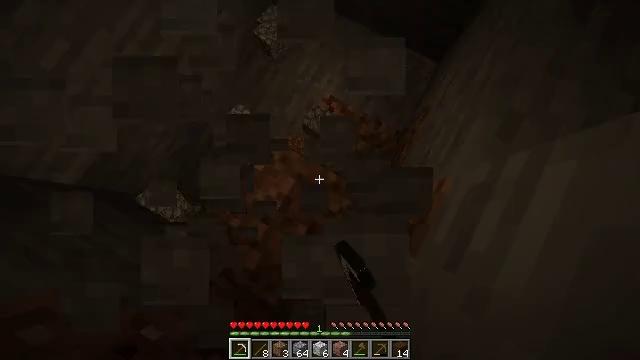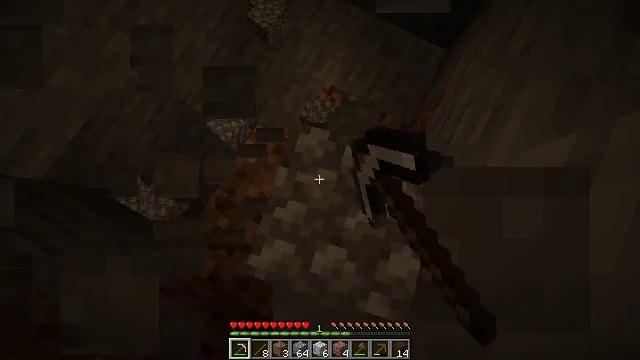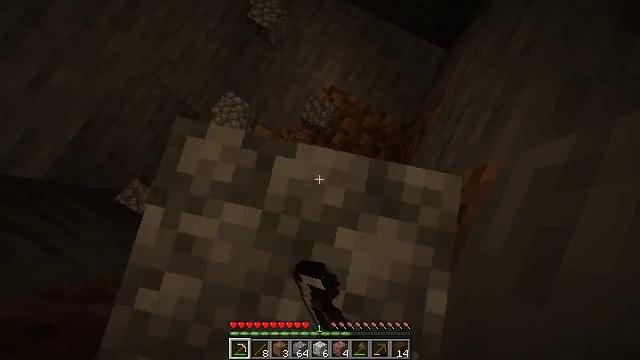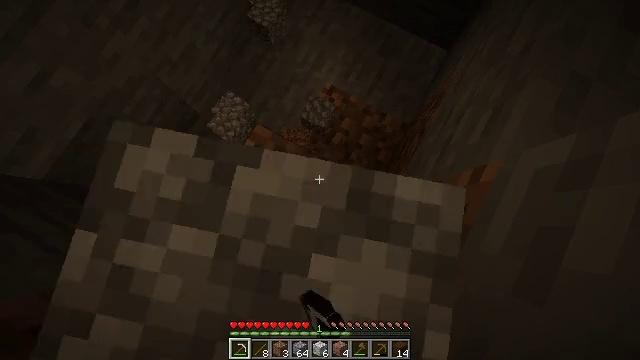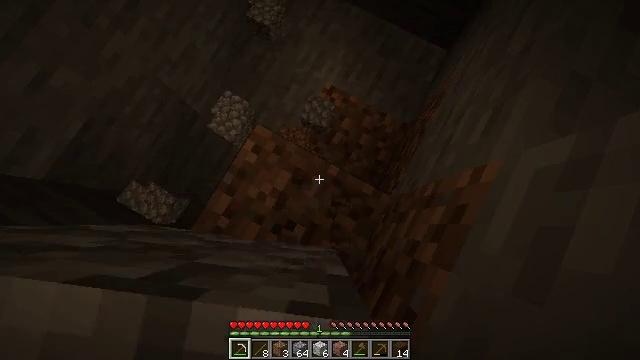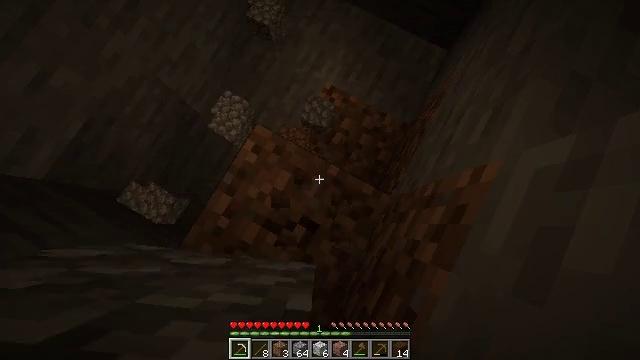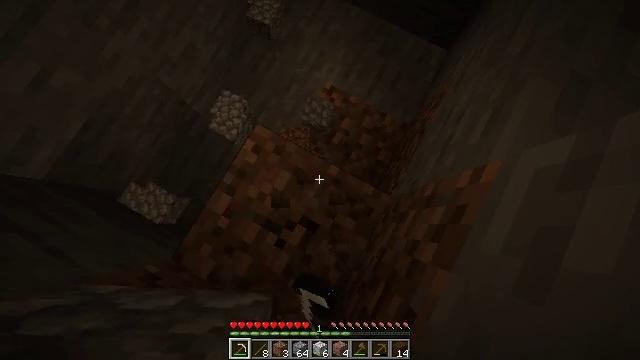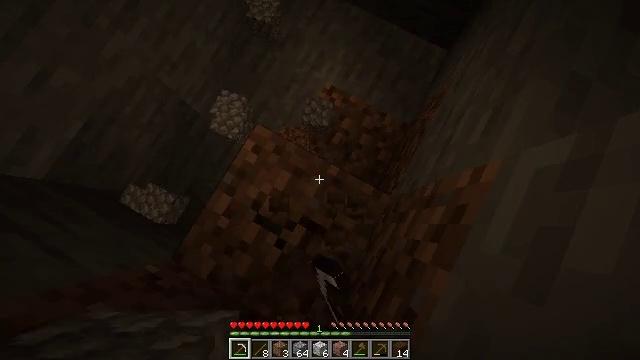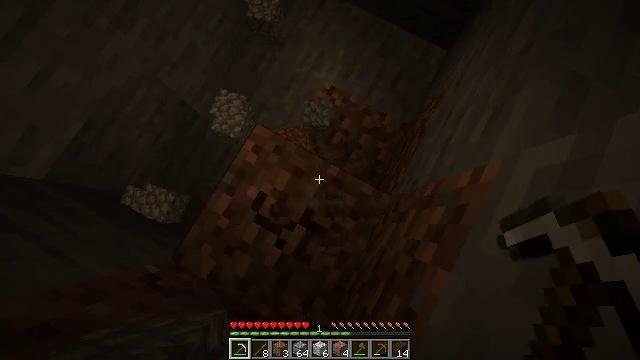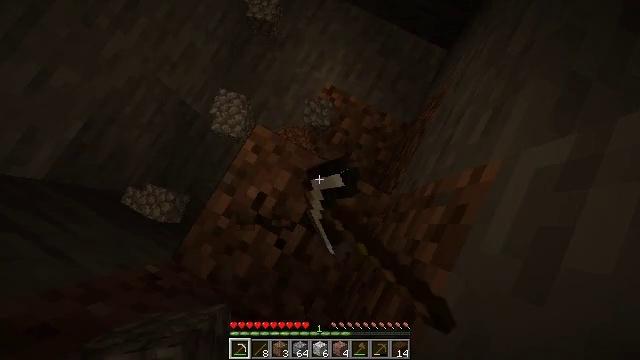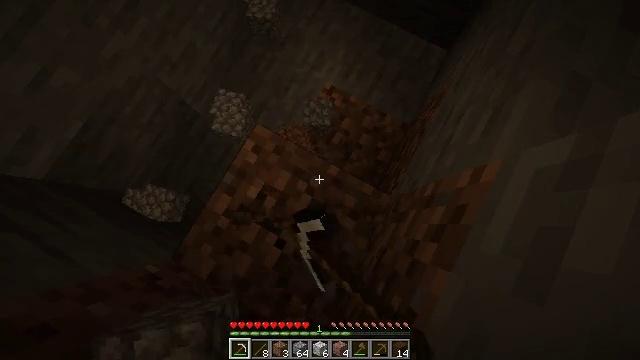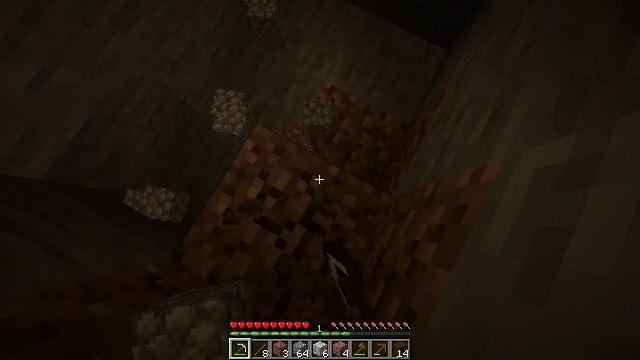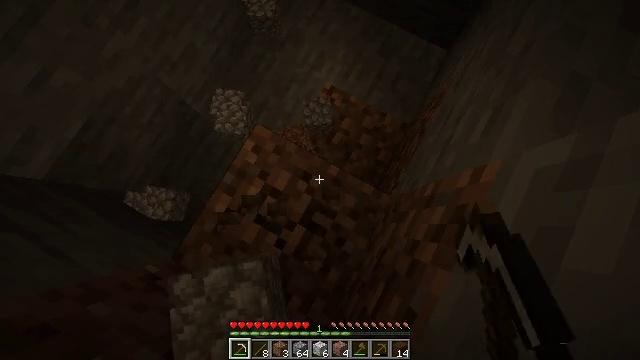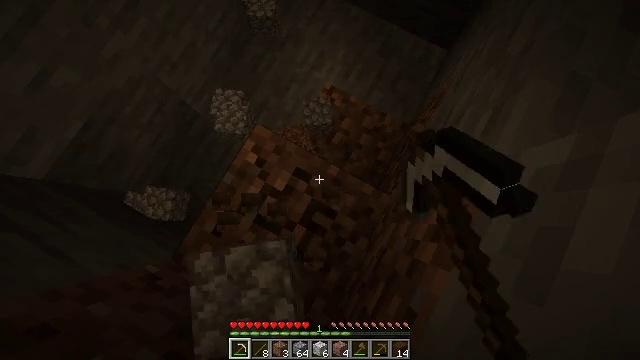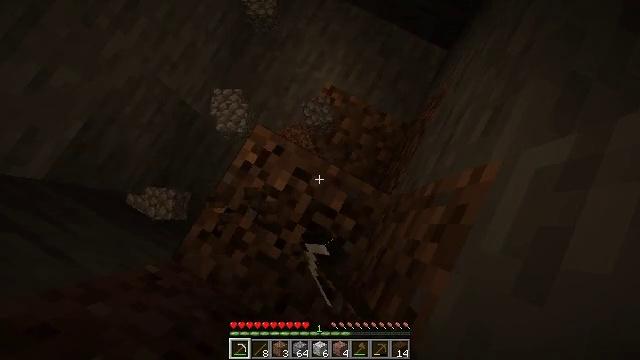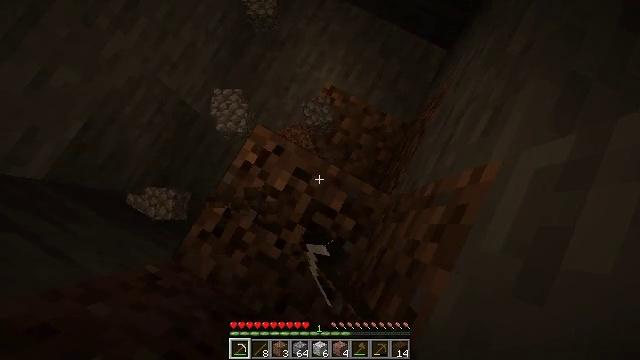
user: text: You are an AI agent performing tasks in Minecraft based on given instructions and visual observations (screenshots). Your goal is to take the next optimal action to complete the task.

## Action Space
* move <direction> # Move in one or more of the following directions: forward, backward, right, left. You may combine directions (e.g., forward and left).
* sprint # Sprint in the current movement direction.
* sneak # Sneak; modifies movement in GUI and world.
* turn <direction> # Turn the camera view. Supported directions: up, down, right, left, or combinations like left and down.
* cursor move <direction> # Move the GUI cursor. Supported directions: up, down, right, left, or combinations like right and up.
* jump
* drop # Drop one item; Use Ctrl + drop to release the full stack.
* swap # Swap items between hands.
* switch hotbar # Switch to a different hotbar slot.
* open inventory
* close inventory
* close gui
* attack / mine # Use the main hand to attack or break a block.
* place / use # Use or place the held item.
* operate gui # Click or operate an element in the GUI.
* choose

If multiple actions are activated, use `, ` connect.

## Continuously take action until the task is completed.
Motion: motion action
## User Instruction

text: Gather dirt.
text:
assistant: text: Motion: attack / mine
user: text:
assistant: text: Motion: attack / mine
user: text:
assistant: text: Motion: attack / mine
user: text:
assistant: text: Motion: attack / mine
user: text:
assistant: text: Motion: attack / mine
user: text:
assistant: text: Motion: attack / mine
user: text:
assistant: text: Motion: attack / mine
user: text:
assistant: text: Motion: attack / mine
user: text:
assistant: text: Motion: attack / mine
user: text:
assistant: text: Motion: attack / mine
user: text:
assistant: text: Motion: attack / mine
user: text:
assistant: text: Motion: attack / mine
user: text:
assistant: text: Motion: attack / mine
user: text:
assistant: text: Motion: attack / mine
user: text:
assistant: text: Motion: attack / mine
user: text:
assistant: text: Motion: attack / mine
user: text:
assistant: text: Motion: attack / mine
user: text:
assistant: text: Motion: attack / mine
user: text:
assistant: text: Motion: attack / mine
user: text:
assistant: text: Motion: attack / mine
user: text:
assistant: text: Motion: attack / mine
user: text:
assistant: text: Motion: attack / mine
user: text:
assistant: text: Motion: attack / mine
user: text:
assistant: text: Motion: attack / mine
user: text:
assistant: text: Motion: turn right and up, attack / mine
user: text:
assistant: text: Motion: turn right and up, attack / mine
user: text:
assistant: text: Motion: turn right and up, attack / mine
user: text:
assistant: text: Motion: turn right and up, attack / mine
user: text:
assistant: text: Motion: turn up, attack / mine
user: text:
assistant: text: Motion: attack / mine